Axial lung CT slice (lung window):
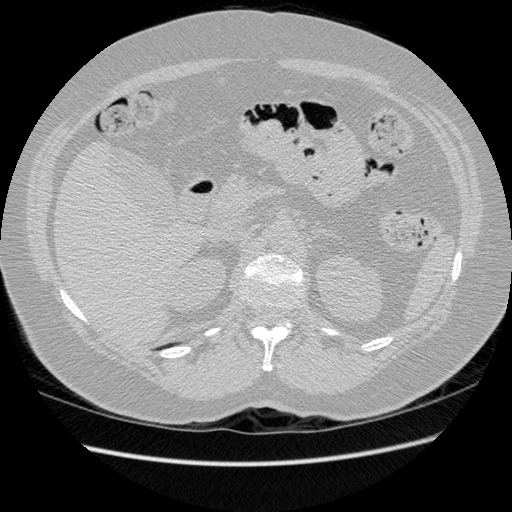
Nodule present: no